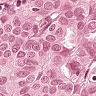
Metastatic tissue present: yes